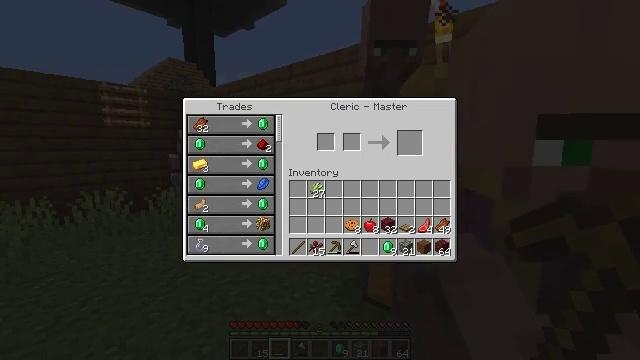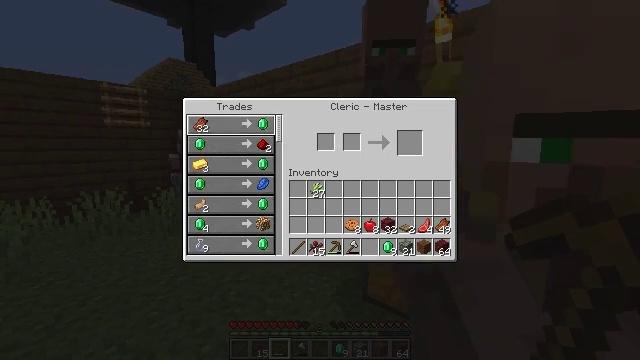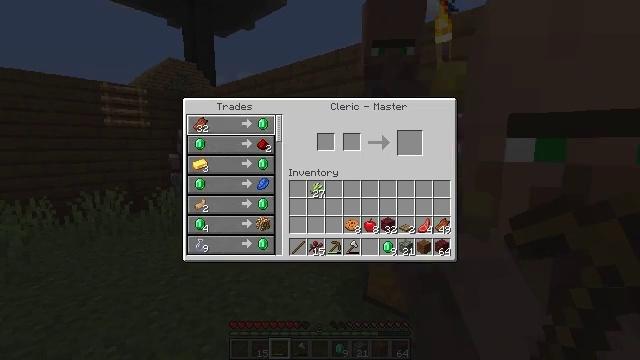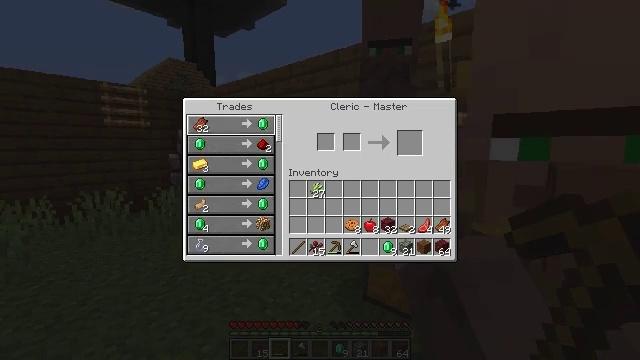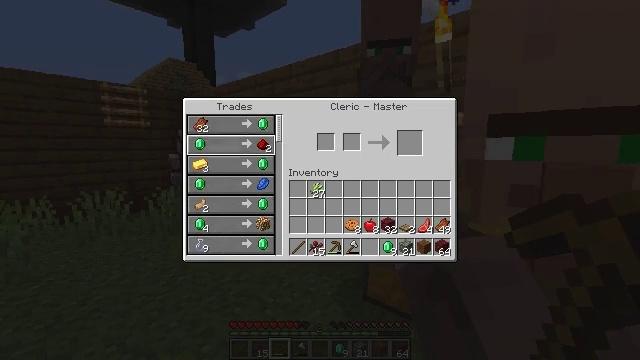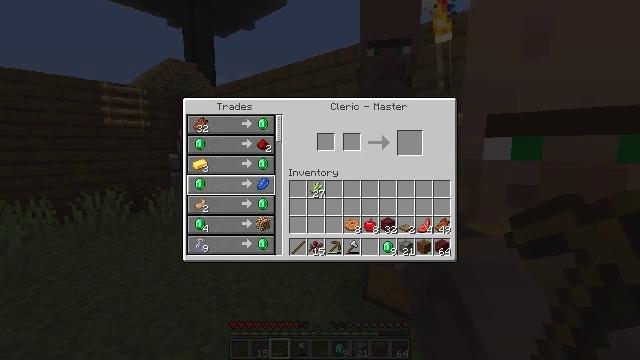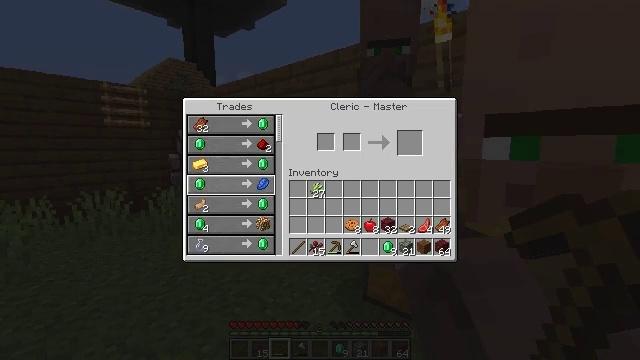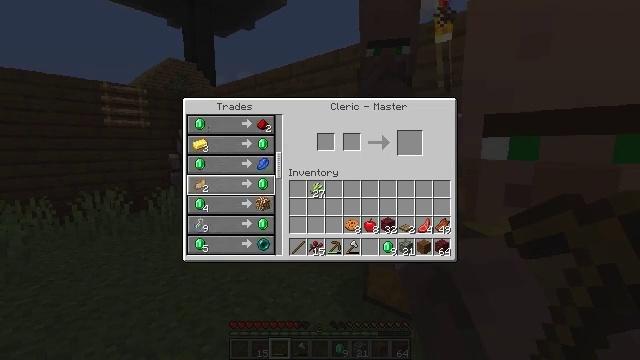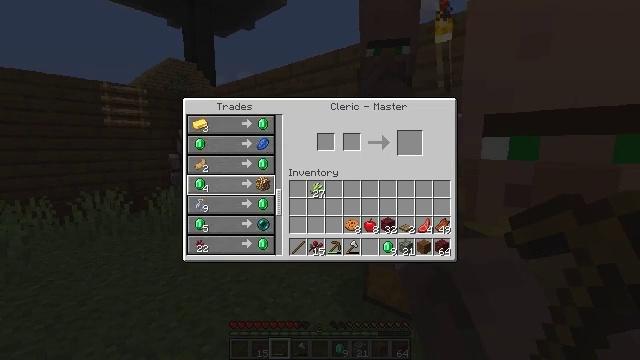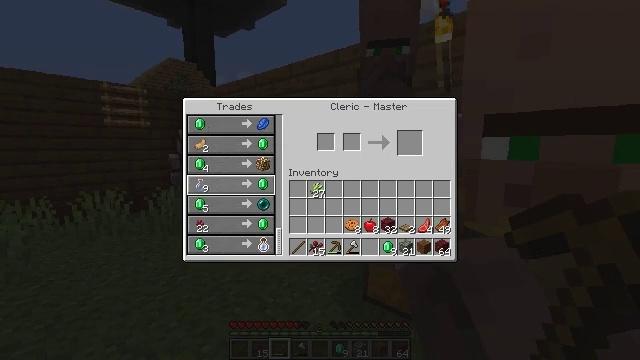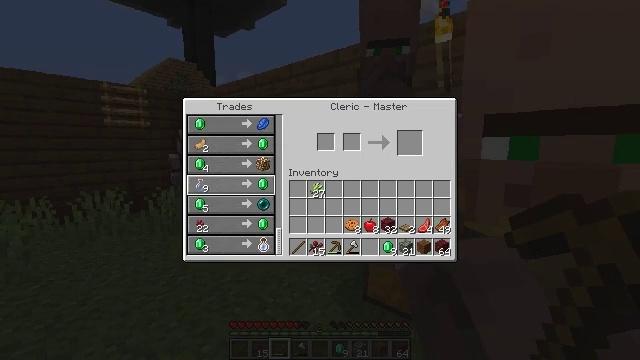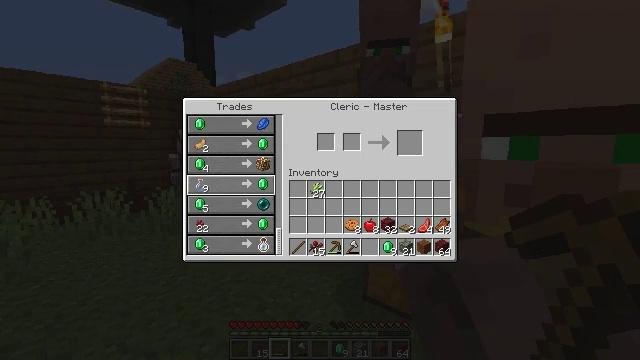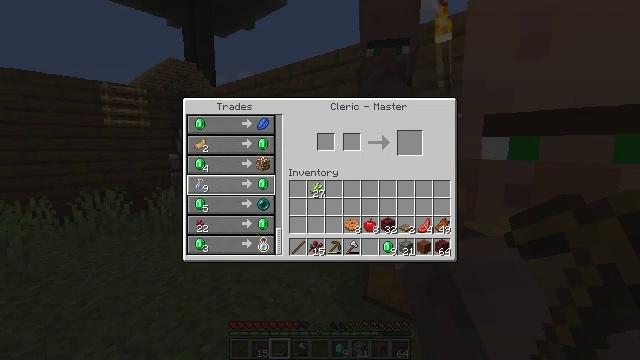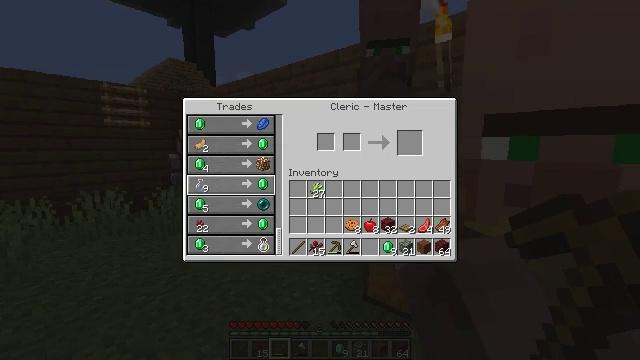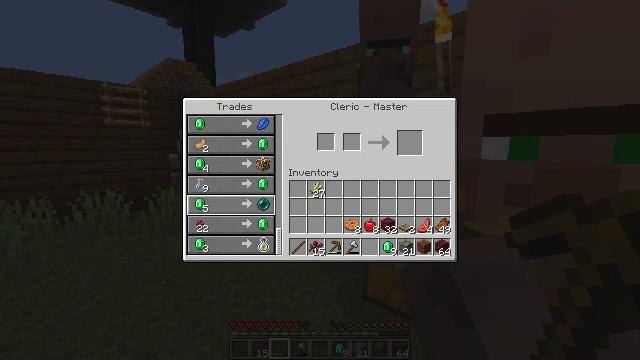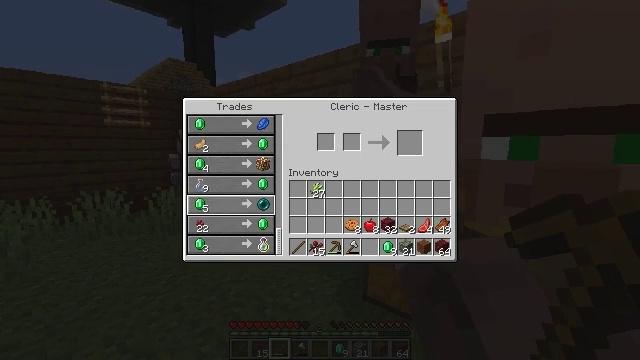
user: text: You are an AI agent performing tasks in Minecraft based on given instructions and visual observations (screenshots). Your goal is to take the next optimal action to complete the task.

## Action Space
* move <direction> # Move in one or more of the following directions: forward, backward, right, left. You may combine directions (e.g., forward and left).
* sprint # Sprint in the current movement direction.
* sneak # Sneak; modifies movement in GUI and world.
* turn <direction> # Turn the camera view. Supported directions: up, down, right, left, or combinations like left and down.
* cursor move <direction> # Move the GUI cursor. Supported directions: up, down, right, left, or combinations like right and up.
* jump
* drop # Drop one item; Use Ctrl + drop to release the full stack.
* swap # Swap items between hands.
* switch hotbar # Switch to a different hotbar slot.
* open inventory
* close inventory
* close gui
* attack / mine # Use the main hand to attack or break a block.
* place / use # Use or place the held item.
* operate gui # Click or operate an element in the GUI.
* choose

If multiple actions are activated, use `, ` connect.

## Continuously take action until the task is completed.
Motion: motion action
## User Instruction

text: Acquire an ender pearl.
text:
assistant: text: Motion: cursor move left and up
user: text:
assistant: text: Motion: cursor move left
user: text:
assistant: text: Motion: no_op
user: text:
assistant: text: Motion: cursor move down
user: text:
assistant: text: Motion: cursor move down
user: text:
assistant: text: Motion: no_op
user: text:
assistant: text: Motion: no_op
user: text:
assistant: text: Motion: no_op
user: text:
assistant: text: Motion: no_op
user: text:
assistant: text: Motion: no_op
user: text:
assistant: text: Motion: no_op
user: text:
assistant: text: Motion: no_op
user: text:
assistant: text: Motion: no_op
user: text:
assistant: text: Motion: no_op
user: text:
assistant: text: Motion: no_op
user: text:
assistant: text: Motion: no_op
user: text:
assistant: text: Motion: no_op
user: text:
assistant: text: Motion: no_op
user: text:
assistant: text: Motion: no_op
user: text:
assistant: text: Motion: no_op
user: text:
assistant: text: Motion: no_op
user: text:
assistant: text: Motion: operate gui
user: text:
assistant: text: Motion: operate gui
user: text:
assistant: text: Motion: operate gui
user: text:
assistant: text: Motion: cursor move right and up
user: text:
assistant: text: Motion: cursor move right and up
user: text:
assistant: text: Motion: cursor move right and up
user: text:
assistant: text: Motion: cursor move right and up
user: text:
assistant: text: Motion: no_op
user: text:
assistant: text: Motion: no_op